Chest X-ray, AP view. Patient: 57 years old, sex M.
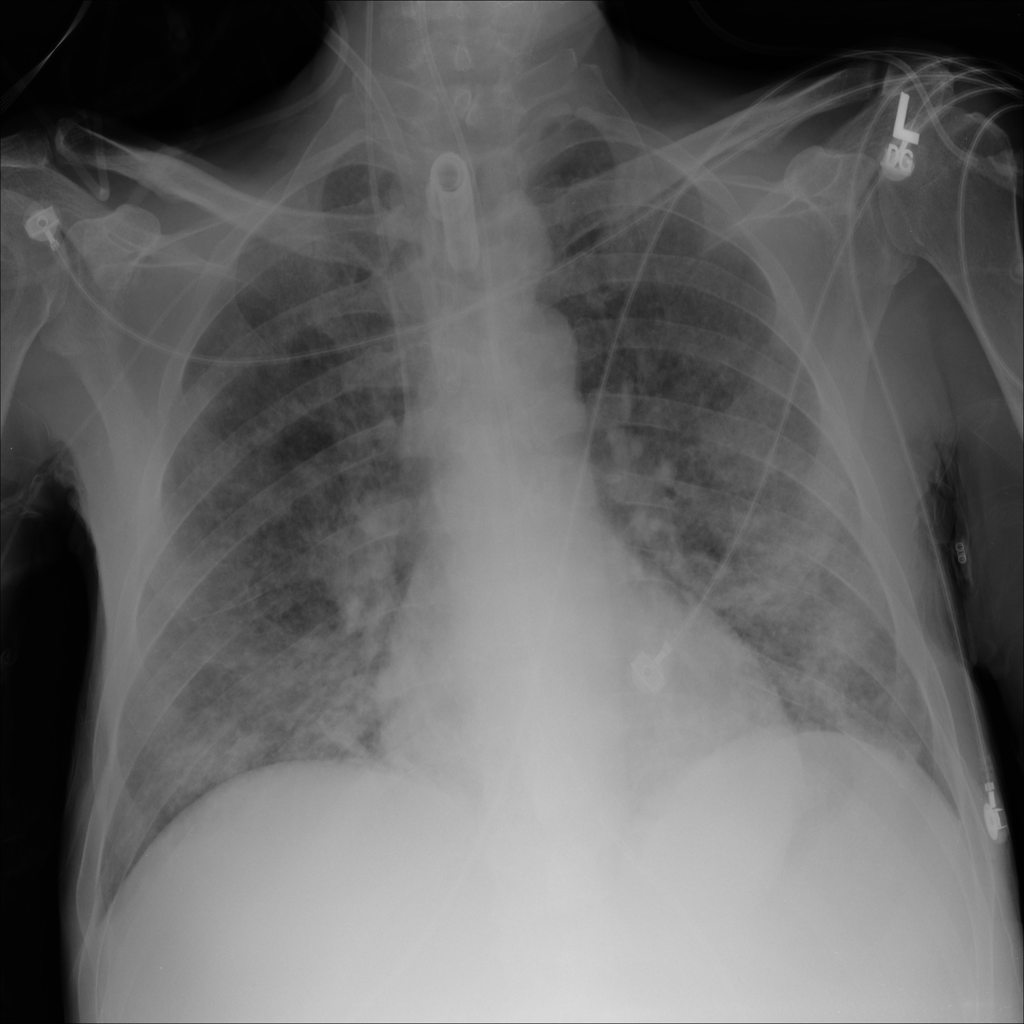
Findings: Infiltration